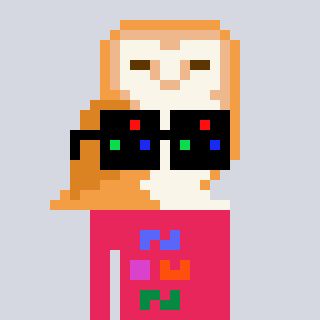
a pixel art character with square black sunglasses, a owl-shaped head and a redpinkish-colored body on a cool background